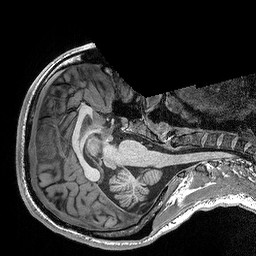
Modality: T1w
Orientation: axial
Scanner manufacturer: siemens
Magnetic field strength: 3 T
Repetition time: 2.3 s
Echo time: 0.00298 s